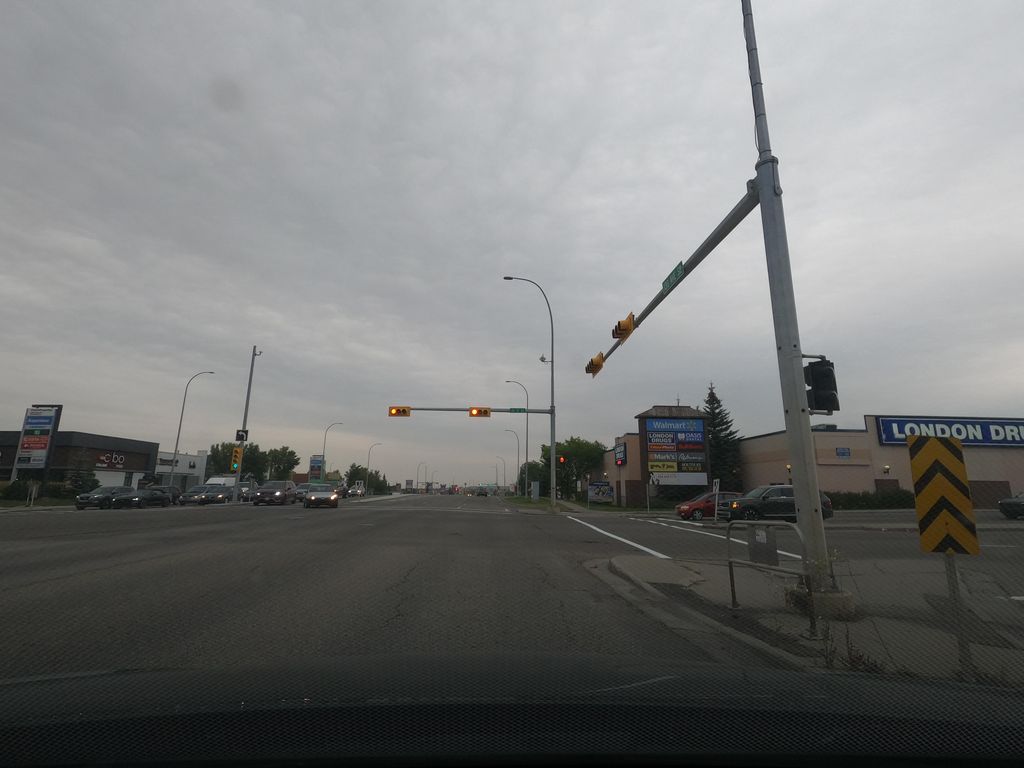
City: calgary